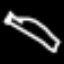
Label: pencil